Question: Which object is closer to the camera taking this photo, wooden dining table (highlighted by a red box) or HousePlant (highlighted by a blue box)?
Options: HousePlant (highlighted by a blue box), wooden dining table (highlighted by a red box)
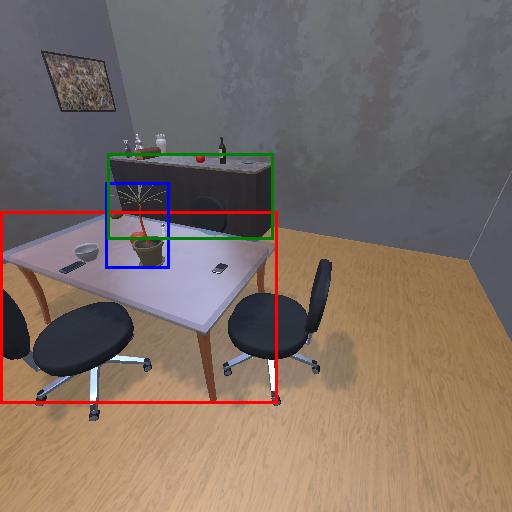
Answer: HousePlant (highlighted by a blue box)